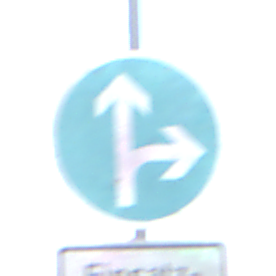
Verkehrszeichen: VorgeschriebeneFahrtrichtungGeradeausOderRechts
Zusatzzeichen unten: BesondereFahrzeugeUndTransportgueter3
Umgebung: Outdoor, Nature
Tageszeit: Midday
Wetter: PartlyCloudy
Licht: Natural
Jahreszeit: NotSpecified
Kontrast: HighContrast